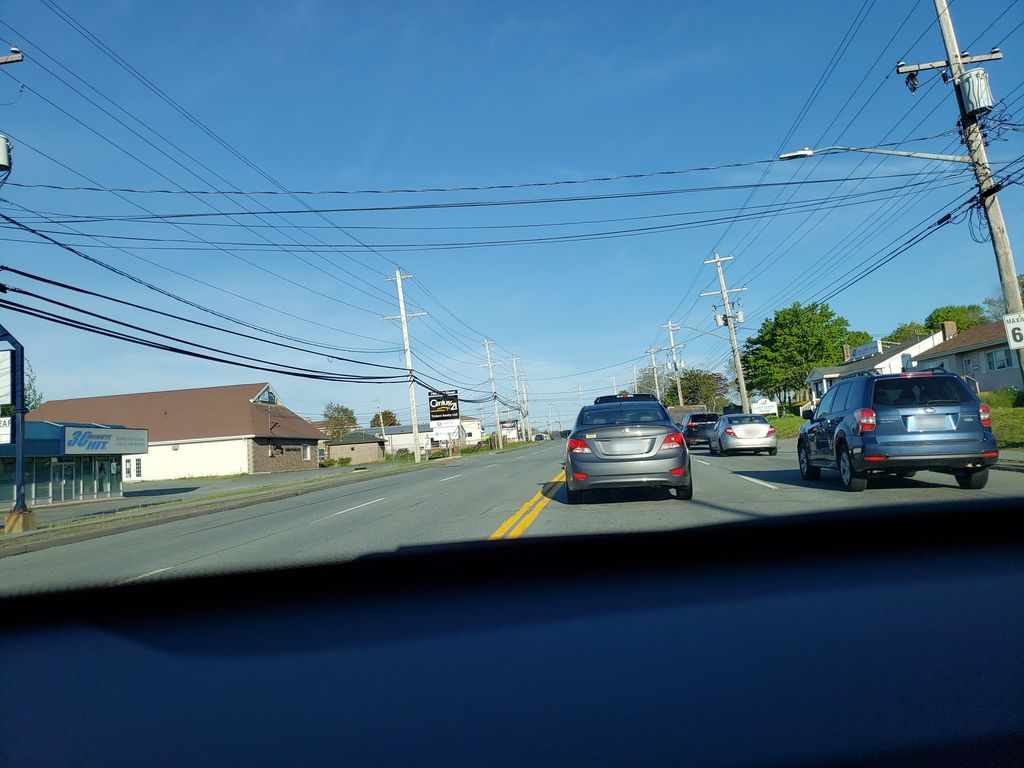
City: halifax